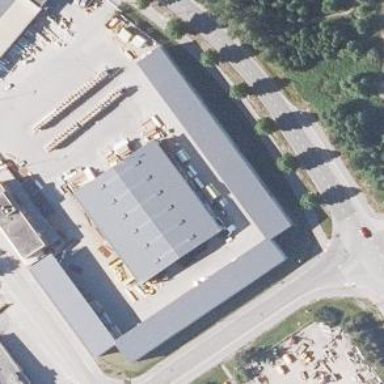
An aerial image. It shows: Darkslategray building with gray roof.